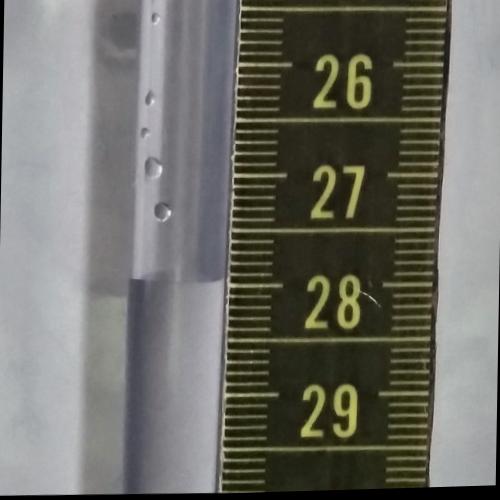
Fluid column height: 28.0 cm